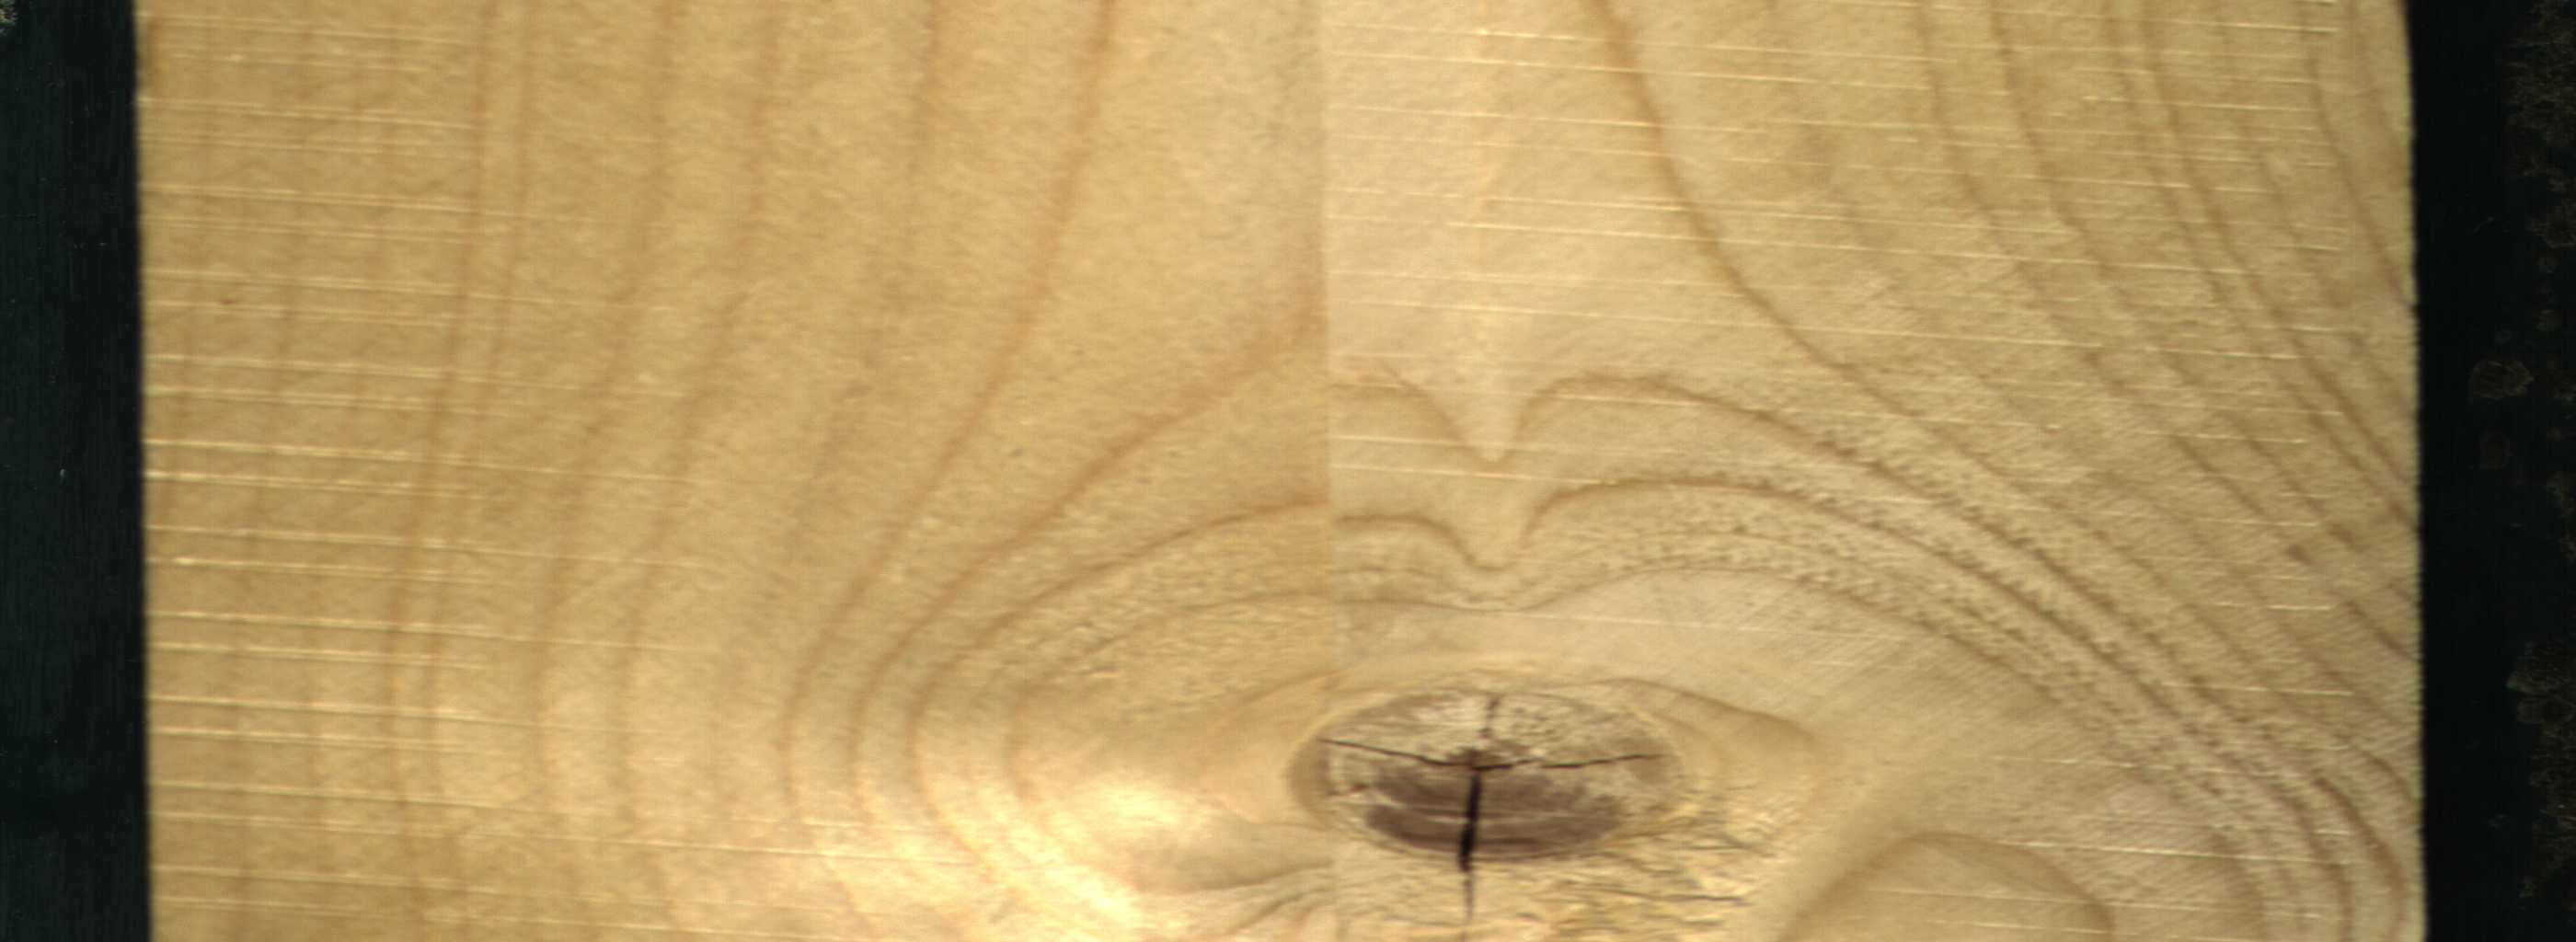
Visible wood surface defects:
knot_with_crack